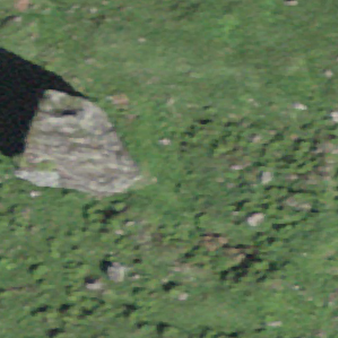
Label: bouldering_area